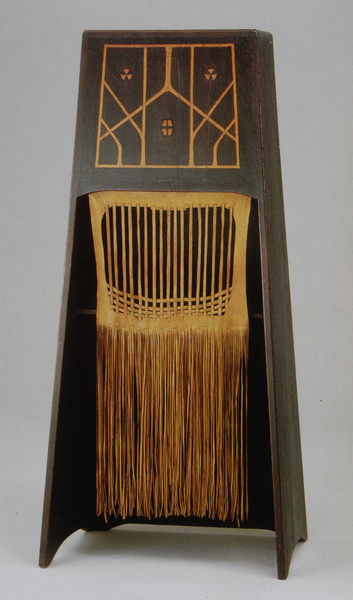
Titel: Bücherregal in Stelenform
Künstler: Hermann Billing
Standort: München
Institution: Stadtmuseum
Schlagwörter: dreieck, ocker, äste, braun, holz, schmuck, schwarz, ornament, möbel, fransen, gold, stoff, musik, skulptur, schrank, jugendstil, plastik, truhe, kiste, einlegearbeit, intarsie, kasten, kunstgewerbe, handwerk, geflochten, leder, ahorn, kabinett, wien, fäden, kunsthandwerk, objekt, werkbund, geschnitzt, walnuss, hofmann, indianisch, klang, majorelle, moser, panckock, walnss, verwirrung, interasien, unnütz